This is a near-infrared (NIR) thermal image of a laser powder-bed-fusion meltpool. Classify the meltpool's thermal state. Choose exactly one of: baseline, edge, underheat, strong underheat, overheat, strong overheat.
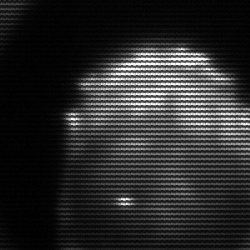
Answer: edge